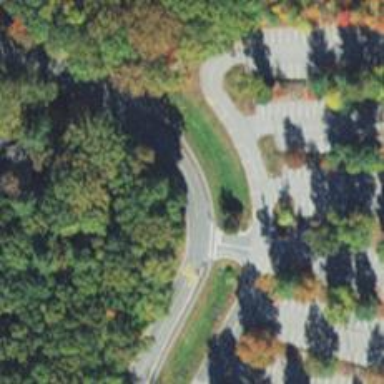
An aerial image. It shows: Service road with separate sidewalk.